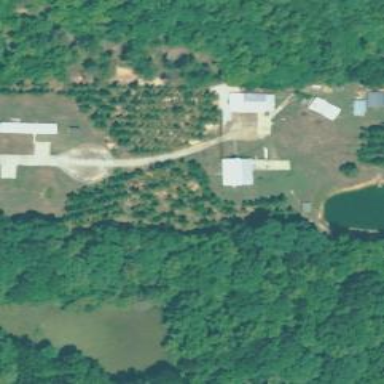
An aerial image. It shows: Driveway leading to service road.